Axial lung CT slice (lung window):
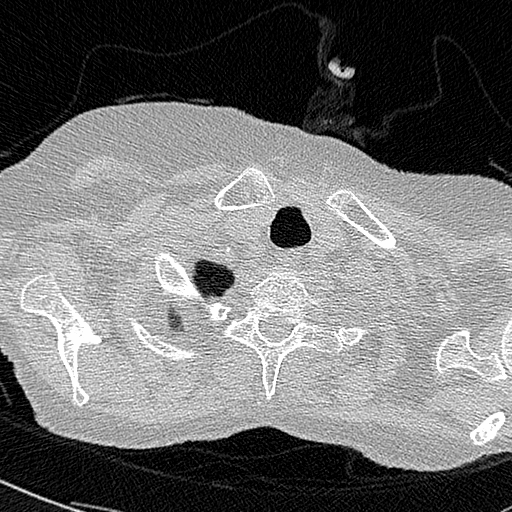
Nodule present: no